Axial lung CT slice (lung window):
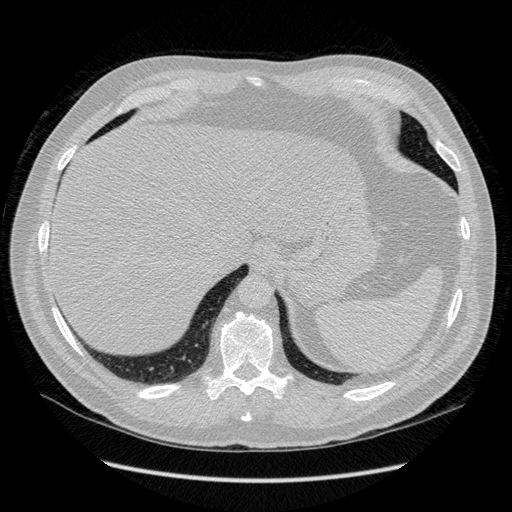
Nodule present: no